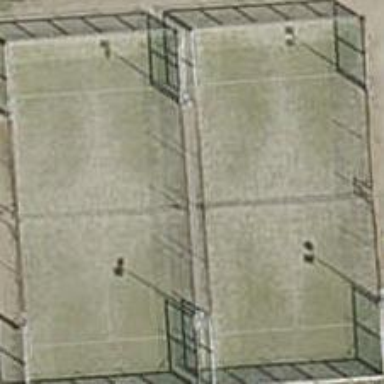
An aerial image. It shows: Tennis court on the leisure land pitch.